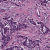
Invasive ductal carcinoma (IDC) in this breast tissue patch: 1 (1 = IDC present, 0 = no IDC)